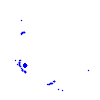
Particle: kaon